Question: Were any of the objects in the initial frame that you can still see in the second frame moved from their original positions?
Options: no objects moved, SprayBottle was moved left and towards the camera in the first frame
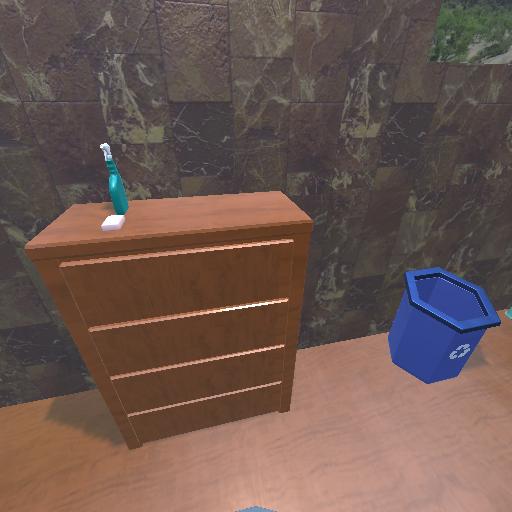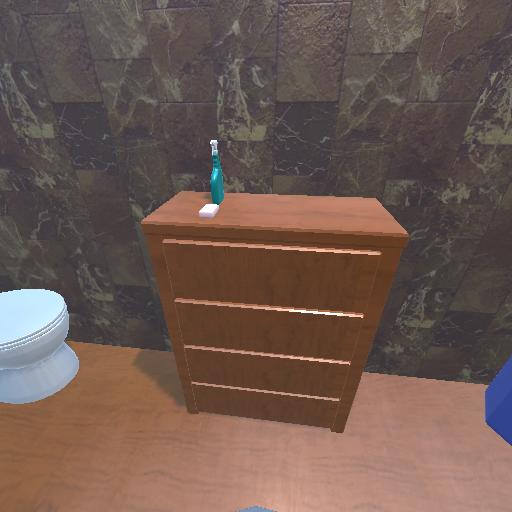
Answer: no objects moved